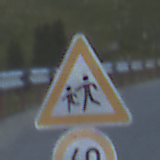
Verkehrszeichen: KinderRechts
Zusatzzeichen unten: Geschwindigkeit60
Umgebung: Outdoor, RoadRail
Tageszeit: SunriseSunset
Wetter: Clear
Licht: Natural
Jahreszeit: NotSpecified
Kontrast: LowContrast